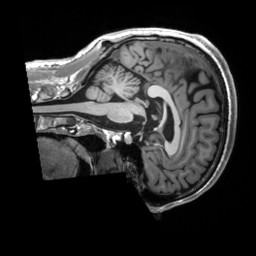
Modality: T1w
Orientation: sagittal
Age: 21
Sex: male
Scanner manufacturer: siemens
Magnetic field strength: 3 T
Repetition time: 2.53 s
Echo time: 0.00227 s